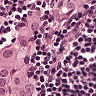
Metastatic tissue present: yes